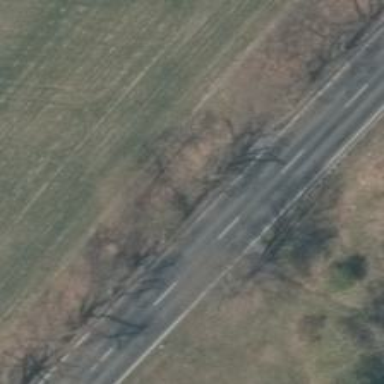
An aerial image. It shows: Primary road with asphalt surface.